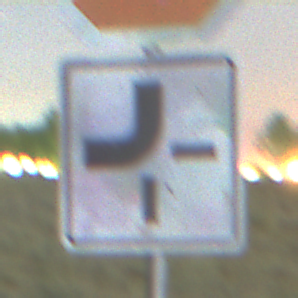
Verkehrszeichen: VerlaufVorfahrtsstrasse2
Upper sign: Stop
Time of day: Night
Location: Outdoor (Nature)
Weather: Clear
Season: NotSpecified
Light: Natural